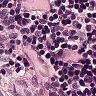
Metastatic tissue present: no